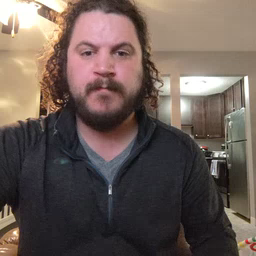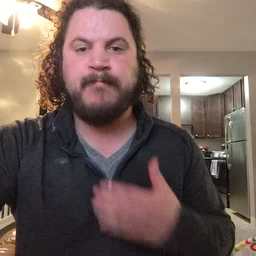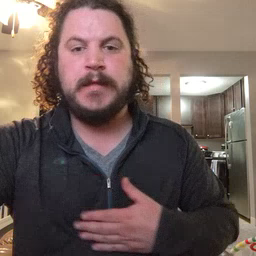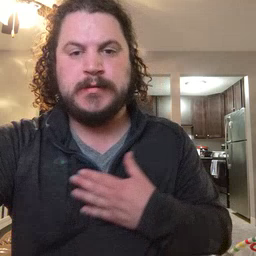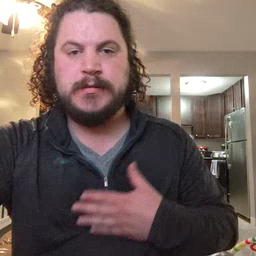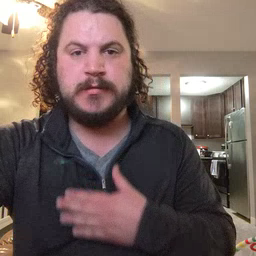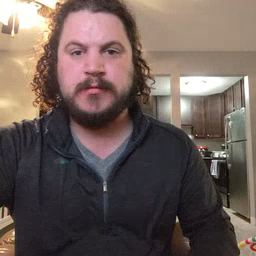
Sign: please